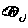
Label: cloud